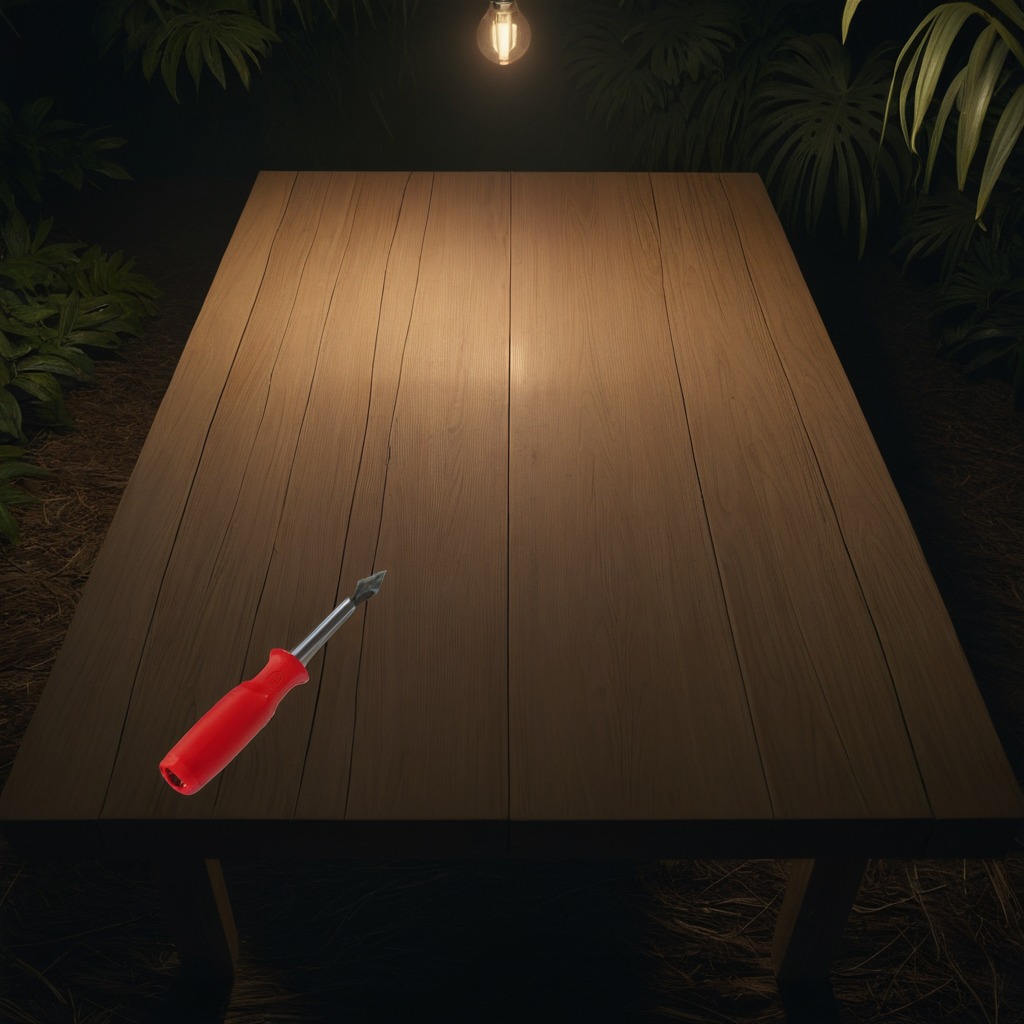
A screwdriver lies on a wooden table inside a jungle field workshop tent at night.